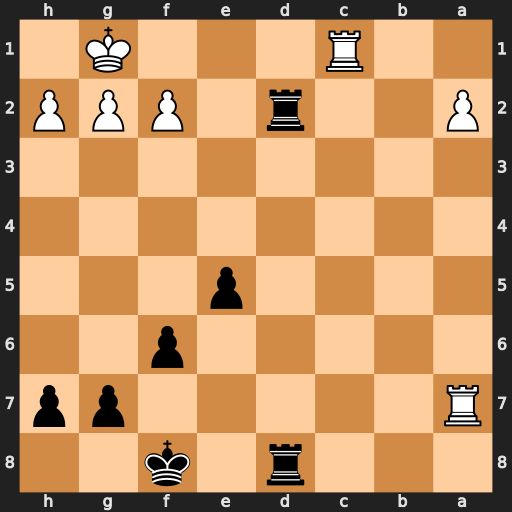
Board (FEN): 3r1k2/R5pp/5p2/4p3/8/8/P2r1PPP/2R3K1
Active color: b
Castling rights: -
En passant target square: -
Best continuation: Rd1+ Rxd1 Rxd1#